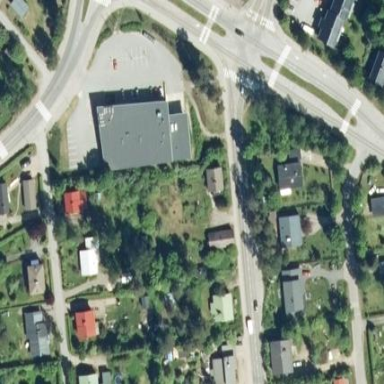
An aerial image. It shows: Retail area.